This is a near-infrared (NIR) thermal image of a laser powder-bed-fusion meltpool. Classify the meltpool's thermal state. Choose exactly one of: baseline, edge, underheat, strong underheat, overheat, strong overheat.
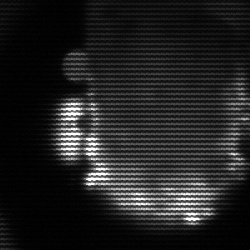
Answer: baseline